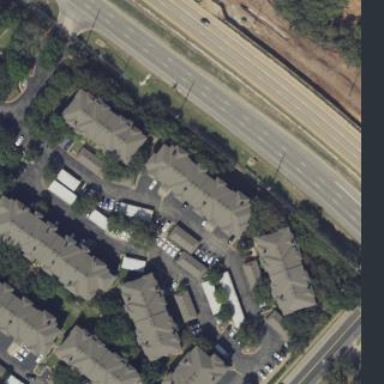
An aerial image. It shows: Image showing building with apartments.